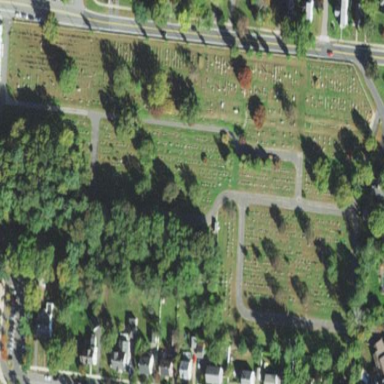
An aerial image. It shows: Cemetery.